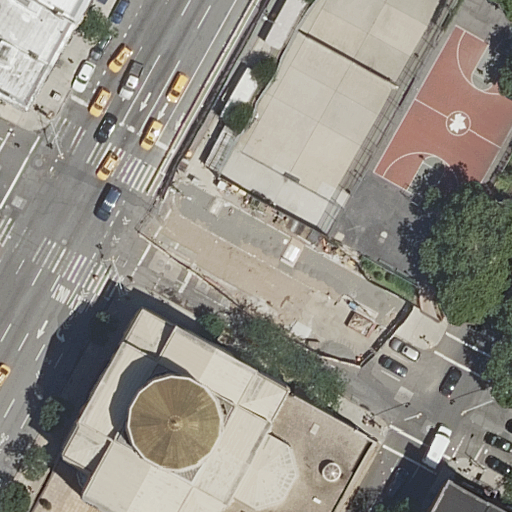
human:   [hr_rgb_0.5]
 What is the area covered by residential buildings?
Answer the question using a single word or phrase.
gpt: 2220m2

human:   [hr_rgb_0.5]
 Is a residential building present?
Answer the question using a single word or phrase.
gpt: yes

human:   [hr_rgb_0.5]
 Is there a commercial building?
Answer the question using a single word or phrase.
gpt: no

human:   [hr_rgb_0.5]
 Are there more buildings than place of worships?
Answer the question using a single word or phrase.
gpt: yes

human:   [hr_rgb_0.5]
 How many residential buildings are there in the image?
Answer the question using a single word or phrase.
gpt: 5

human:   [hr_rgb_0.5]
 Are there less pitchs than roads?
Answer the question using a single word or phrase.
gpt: yes

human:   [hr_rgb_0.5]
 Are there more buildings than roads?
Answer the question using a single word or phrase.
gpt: no

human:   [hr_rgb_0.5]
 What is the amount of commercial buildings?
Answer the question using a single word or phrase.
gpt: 0

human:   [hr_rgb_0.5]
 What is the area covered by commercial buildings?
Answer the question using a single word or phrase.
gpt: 0m2

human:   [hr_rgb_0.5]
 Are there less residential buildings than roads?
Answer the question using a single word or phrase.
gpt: yes

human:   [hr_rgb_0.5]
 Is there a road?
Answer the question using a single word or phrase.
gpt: yes

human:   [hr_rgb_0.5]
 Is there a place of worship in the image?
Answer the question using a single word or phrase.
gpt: yes

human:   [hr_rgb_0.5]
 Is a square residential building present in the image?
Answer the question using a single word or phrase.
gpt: no

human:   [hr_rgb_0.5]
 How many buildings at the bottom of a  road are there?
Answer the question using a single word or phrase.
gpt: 3

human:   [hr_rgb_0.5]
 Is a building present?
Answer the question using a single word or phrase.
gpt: yes

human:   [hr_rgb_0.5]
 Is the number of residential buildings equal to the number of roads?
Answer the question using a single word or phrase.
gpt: no

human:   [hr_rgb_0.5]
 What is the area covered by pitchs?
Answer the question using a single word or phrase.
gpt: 1176m2

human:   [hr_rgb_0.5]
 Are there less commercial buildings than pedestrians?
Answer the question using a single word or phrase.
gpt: yes

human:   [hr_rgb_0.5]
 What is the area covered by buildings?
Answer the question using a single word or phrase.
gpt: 2284m2

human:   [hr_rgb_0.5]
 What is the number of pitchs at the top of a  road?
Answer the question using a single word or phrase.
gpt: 2

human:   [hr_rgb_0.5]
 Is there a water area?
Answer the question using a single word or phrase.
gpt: no

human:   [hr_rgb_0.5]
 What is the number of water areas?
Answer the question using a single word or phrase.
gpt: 0

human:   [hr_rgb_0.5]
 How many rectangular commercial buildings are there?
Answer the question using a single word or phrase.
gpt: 0

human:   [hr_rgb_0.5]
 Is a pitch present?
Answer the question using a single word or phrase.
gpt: yes

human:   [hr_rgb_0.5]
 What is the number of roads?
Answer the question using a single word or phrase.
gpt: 19

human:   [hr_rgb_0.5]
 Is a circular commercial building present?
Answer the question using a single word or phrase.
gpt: no

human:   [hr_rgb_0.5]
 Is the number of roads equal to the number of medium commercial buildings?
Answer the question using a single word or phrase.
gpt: no

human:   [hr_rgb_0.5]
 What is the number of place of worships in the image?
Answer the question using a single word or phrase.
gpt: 1

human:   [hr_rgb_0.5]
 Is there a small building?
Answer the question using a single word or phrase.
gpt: yes

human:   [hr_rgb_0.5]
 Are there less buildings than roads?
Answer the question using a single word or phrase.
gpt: yes

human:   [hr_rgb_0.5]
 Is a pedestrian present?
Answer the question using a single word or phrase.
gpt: yes

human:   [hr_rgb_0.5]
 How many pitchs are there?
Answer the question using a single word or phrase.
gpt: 2

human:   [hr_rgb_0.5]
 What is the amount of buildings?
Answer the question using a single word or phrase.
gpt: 6

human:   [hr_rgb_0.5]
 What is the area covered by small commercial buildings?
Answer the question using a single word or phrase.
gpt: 0m2

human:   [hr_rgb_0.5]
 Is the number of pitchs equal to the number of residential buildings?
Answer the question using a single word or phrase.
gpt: no

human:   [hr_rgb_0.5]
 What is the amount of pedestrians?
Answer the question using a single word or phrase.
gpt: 1

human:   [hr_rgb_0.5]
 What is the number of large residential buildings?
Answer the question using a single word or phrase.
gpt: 2

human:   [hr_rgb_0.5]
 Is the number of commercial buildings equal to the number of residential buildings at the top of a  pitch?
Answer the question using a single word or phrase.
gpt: no

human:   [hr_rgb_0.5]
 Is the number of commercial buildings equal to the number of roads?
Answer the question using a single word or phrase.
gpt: no

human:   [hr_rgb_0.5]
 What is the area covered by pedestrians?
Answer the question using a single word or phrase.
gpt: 1014m2

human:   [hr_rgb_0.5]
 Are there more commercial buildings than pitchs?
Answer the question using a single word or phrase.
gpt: no

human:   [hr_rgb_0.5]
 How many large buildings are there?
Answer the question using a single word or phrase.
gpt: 2

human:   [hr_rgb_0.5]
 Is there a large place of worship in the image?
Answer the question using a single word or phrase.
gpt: no

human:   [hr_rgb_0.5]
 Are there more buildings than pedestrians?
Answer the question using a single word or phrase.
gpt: yes

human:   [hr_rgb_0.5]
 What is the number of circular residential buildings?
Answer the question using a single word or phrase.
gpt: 0

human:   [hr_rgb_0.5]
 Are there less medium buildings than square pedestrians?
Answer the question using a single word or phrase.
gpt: no

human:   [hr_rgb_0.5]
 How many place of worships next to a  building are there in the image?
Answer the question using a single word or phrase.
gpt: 1

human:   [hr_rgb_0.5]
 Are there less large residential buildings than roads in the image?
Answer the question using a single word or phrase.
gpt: yes

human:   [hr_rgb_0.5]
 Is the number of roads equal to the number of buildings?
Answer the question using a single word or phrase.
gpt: no

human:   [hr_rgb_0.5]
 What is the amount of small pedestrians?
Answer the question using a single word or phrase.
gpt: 0

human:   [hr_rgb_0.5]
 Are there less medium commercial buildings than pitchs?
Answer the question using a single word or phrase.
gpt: yes

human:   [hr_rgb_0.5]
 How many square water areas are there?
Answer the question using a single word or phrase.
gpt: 0

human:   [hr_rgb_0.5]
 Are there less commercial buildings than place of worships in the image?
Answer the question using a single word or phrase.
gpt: yes

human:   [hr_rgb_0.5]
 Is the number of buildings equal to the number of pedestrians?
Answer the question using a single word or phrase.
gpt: no

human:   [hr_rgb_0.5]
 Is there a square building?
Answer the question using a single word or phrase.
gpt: no

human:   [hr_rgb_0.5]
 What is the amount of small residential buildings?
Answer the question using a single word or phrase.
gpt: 1

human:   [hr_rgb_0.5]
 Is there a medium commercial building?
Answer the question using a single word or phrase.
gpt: no

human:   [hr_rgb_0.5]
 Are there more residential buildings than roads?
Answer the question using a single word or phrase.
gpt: no

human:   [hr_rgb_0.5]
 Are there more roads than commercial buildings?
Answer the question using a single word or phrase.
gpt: yes

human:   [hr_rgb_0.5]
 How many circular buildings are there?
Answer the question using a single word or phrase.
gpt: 0

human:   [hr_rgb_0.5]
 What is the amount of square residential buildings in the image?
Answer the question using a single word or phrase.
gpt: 0

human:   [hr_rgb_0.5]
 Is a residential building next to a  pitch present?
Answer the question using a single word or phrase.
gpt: yes

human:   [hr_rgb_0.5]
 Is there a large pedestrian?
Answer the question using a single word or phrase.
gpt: yes

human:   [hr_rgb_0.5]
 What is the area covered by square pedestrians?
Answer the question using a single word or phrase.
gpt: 0m2